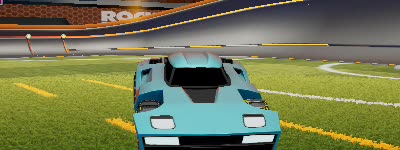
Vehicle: breakout